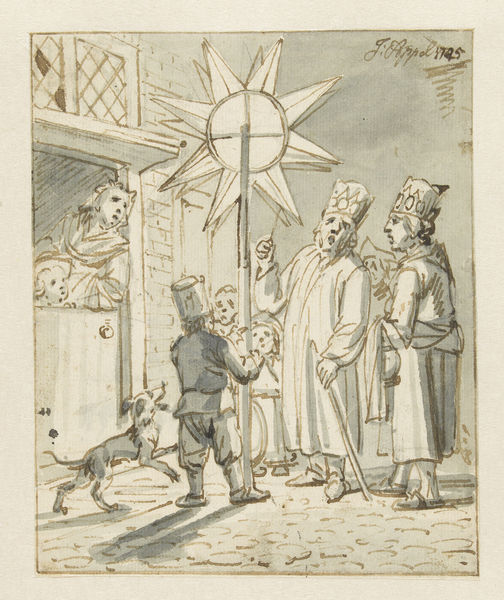
Titel: Driekoningen, ca. 1725-1745
Künstler: Jacob (I) Appel
Standort: Amsterdam
Institution: Rijksmuseum
Schlagwörter: frau, straße, zeichnung, hund, kind, tusche, stern, kronen, sternsinger